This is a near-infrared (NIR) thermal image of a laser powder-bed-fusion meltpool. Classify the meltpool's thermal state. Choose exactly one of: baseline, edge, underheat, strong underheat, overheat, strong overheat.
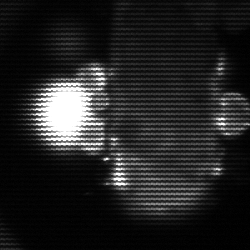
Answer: strong underheat